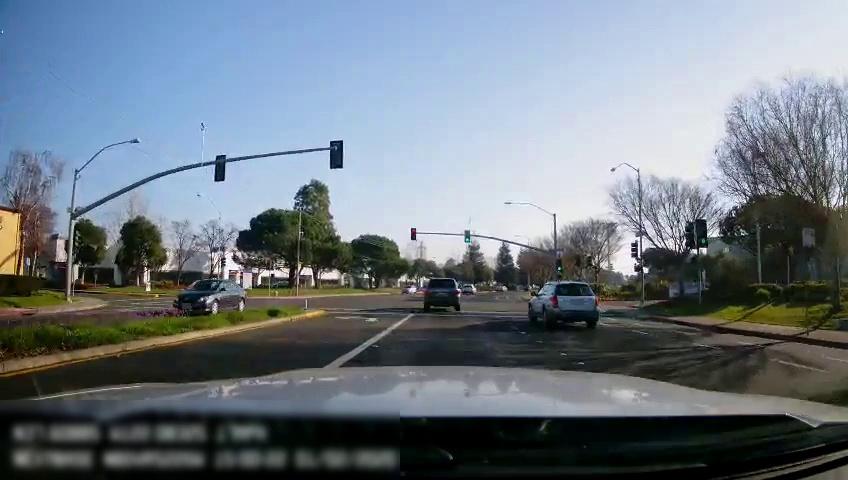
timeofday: Day
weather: Sunny
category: Drivable Space
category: Vehicles | Truck
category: Vehicles | SUV
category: Vehicles | SUV
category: Vehicles | Car
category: Vehicles | Car
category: Lanes | Alternate Lane
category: Lanes | Current Lane
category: Lanes | Alternate Lane
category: Lanes | Current Lane
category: Traffic | Lights
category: Traffic | Lights
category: Traffic | Lights
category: Traffic | Lights
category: Traffic | Lights
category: Traffic | Lights
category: Traffic | Lights
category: Traffic | Lights
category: Traffic | Lights
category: Traffic | Lights
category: Traffic | Lights